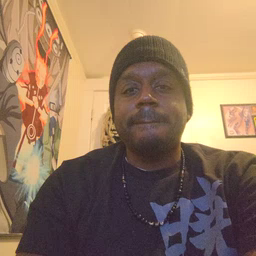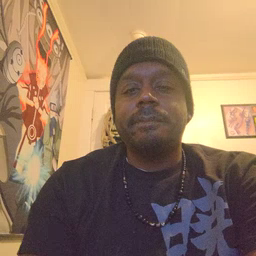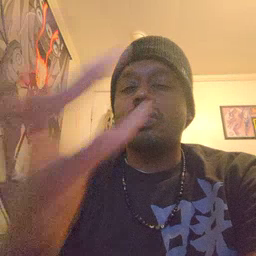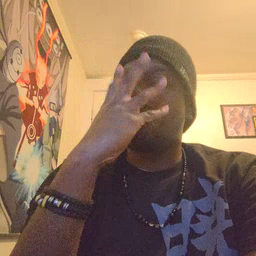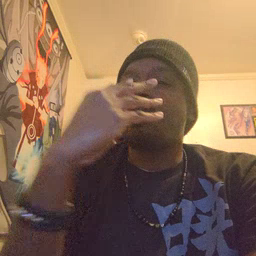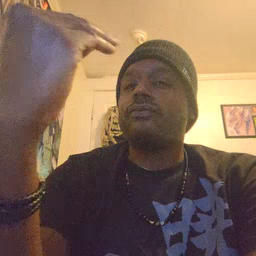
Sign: wolf